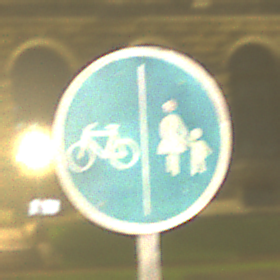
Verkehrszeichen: GetrennterRadUndGehwegRadwegLinks
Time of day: Night
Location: Outdoor (Urban)
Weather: Overcast
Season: NotSpecified
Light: Artificial